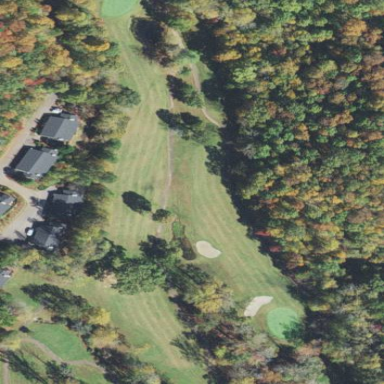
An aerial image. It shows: Golf fairway in the image.